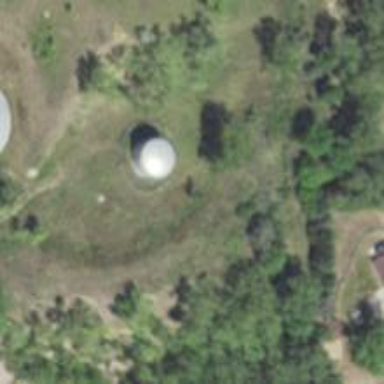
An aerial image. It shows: Water tower that is man-made.